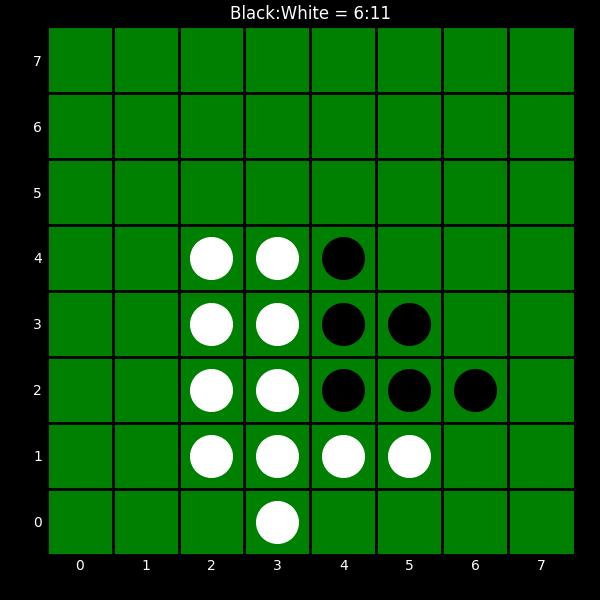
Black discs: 6
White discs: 11